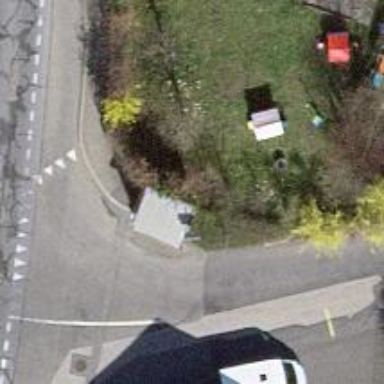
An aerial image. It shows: Bus stop with platform for public transport.